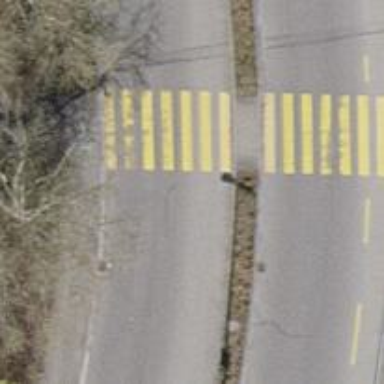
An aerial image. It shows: Uncontrolled zebra crossing on the road.